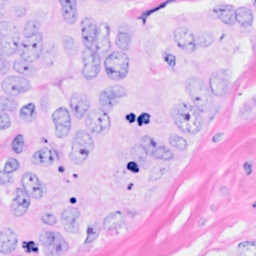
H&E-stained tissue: Breast